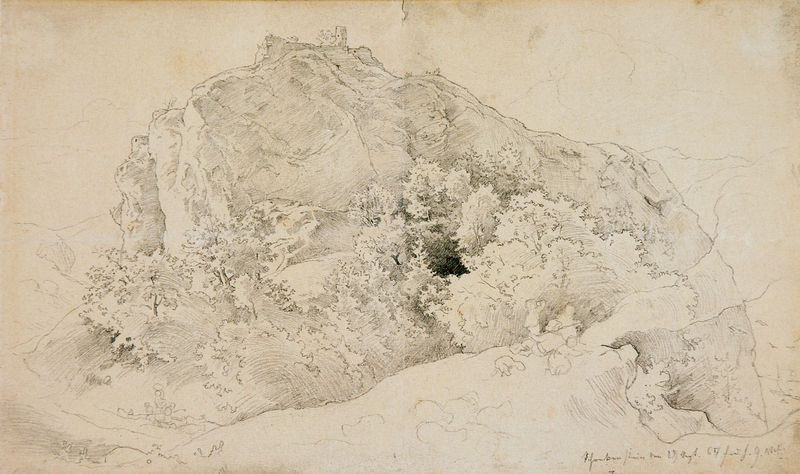
Titel: Der Schreckenstein
Künstler: Ludwig Richter
Standort: Schweinfurt
Institution: Museum Georg Schäfer
Schlagwörter: baum, berg, blätter, dunkel, feder, felsen, feuer, himmel, laub, schatten, weiß, wolken, bäume, fluss, frauen, landschaft, menschen, braun, grau, hell, licht, schwarz, skizze, straße, zeichnung, gras, schloss, schnee, weg, wiese, wolke, spitze, stein, steine, signatur, hügel, natur, strauch, busch, büsche, gebüsch, kirche, pfad, rauch, sträucher, pflanze, pflanzen, höhle, tal, wald, kinder, japan, schrift, welle, wellen, papier, studie, abhang, berge, fels, gebirge, gipfel, grafik, schattierung, kahl, schlucht, winter, hügellandschaft, signiert, tannen, querformat, tsunami, klippe, eingang, tusche, ruine, unterschrift, burg, wandern, kohle, festung, wälder, signum, druck, schwarz weiss, täler, schraffur, loch, radierung, text, beschriftung, schraffiert, bleistift, entwurf, flecken, lanschaft, hölle, reise, wanderer, dickicht, laubbäume, rauchwolke, tregen, dürer, handschrift, vorzeichnung, leonardo, burgruine, graphit, graphil, strichzeichnung, sträuche, umgebung, naturstudie, lagerfeuer, gebirgsstraße, weööe, petrarca, linin, monolith, 64, #himmel, vberg, 65